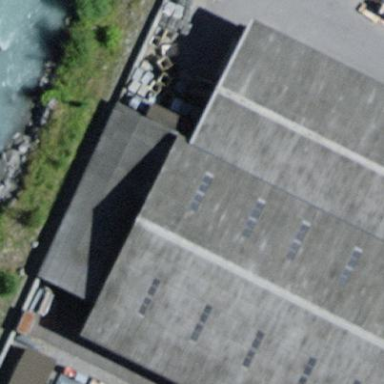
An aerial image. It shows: Warehouse building.